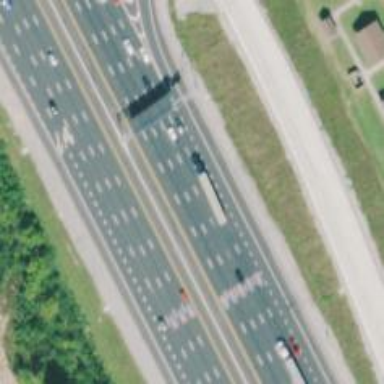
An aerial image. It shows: Motorway junction.